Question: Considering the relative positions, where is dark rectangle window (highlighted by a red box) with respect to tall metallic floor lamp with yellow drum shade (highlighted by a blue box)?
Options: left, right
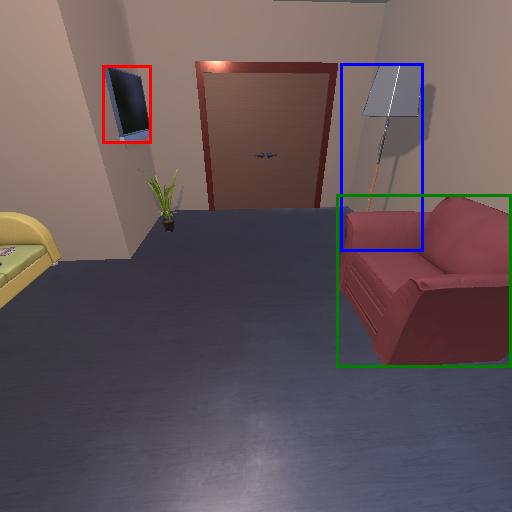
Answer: left